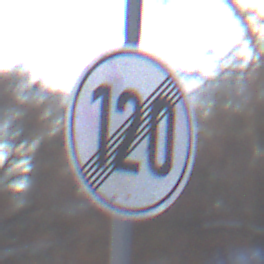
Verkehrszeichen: EndeGeschwindigkeit120
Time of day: MorningAfternoon
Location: Outdoor (Nature)
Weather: PartlyCloudy
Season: Winter
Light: Natural